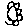
Label: flower